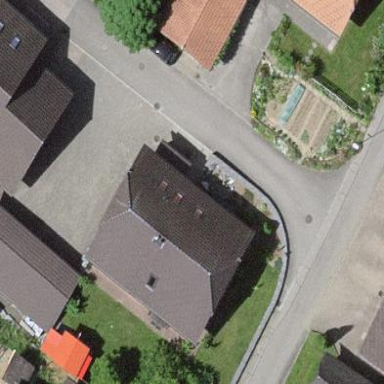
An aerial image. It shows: Residential building.